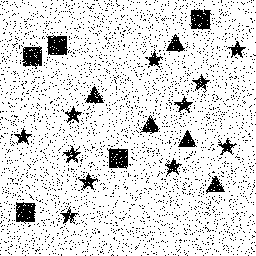
Squares: 5
Triangles: 5
Stars: 11
Total shapes: 21